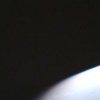
Label: space